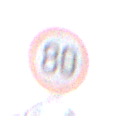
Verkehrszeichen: Geschwindigkeit80
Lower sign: EndeUeberholverbot
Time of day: SunriseSunset
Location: Outdoor (RoadRail)
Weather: PartlyCloudy
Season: NotSpecified
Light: Natural